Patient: sex M, age 65
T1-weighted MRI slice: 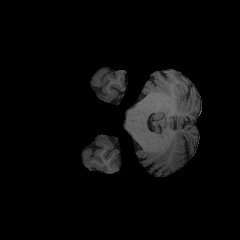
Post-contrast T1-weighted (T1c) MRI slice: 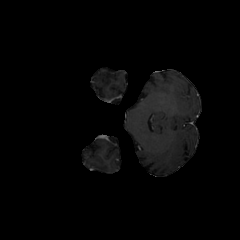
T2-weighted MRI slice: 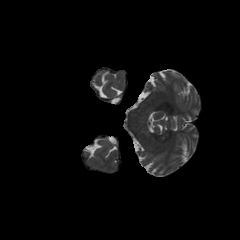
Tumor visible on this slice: no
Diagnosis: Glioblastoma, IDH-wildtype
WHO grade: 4